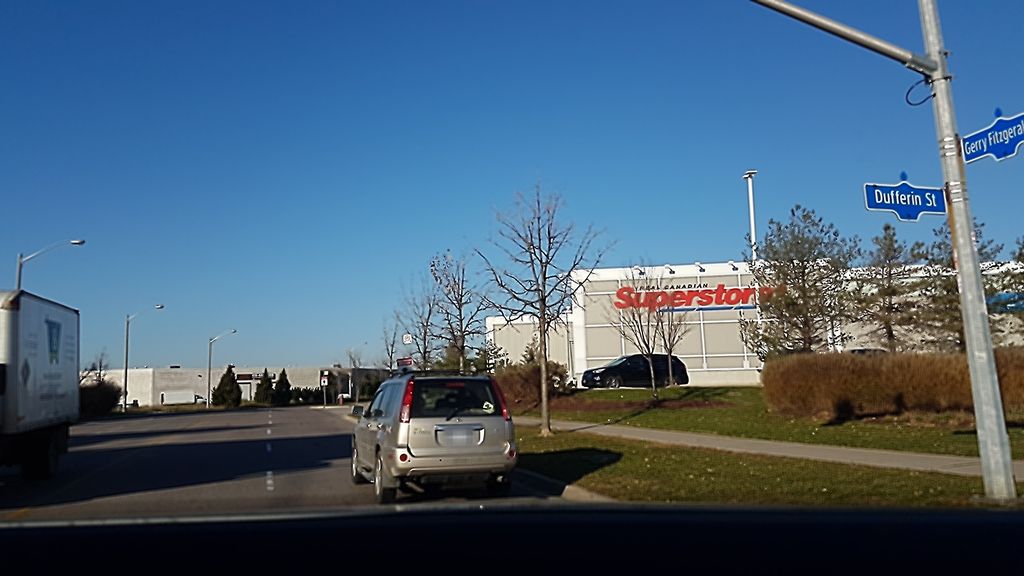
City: toronto